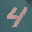
Label: 4